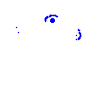
Particle: pion